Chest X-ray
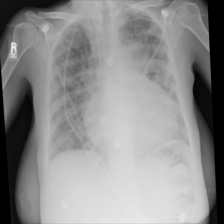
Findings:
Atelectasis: negative
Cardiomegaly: positive
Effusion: negative
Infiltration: positive
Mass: negative
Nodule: negative
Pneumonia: negative
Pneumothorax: negative
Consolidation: negative
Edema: negative
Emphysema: negative
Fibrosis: negative
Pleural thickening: negative
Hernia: negative